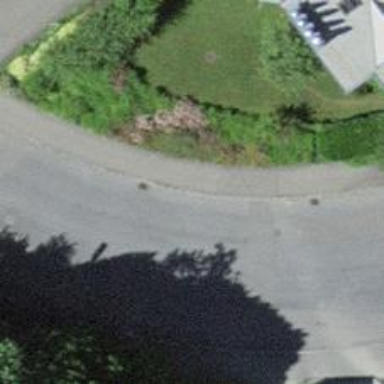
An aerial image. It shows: Kerb barrier.